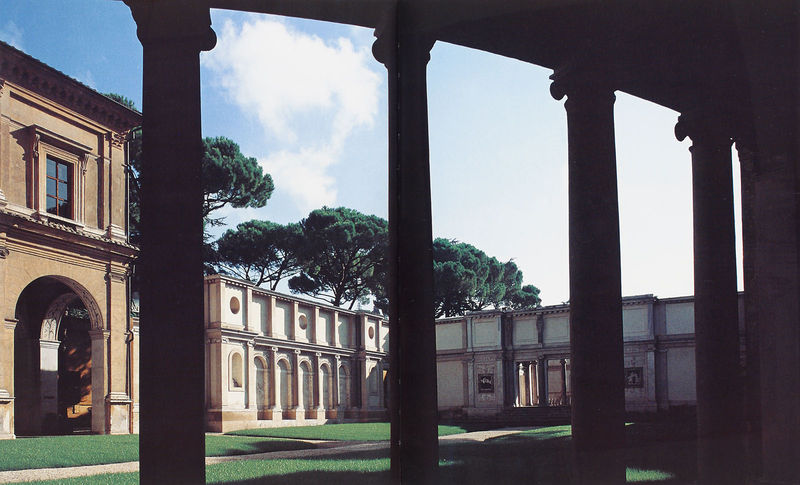
Titel: Villa Giulia
Künstler: Giacomo Barozzi da Vignola
Standort: Rom, Villa Giulia (EU - I - Latium)
Schlagwörter: baum, himmel, schatten, wolken, bäume, grün, ocker, fenster, licht, pfeiler, säulen, blick, dach, gebäude, rasen, weg, wiese, beige, wand, architektur, rund, bilder, bogen, italien, mauer, pilaster, rundbogen, durchgang, tor, foto, bögen, gang, innenhof, durchblick, torbogen, arkaden, kapitelle, kapitell, sims, gesims, kiefer, mauern, rundbögen, kiefern, kreuzgang, wandelgang, säuleinnenhofn